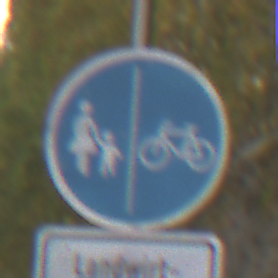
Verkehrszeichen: GetrennterRadUndGehwegRadwegRechts
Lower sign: BesondereFahrzeugeUndTransportgueter6
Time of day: MorningAfternoon
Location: Outdoor (Suburban)
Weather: PartlyCloudy
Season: NotSpecified
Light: Natural